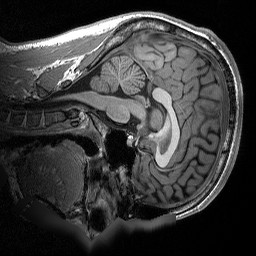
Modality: T1w
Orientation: sagittal